Question: So I have a SyncAdapter implemented in my app. I use the user's existing Google account since I am syncing with Google Tasks. In the app, users have to go to preferences, enable sync and select an account. At this point I try to fetch an authToken which will create a pop-up asking the user to authorize my app to use their selected Google account.
<URL>
This all works great if the user has never installed my app before. But, assume now that the user un-installs the app and re-installs it at a later time. When they open up the app, the settings will be unchecked of course. But what they'll find is that the app syncs with their previously selected Google account anyway!
The reason is that the SyncAdapter is toggled to sync by default. E.g. this is the view in the Accounts & Sync screen after install before any changes have been made:

It is checked to sync by default. On first install this doesn't matter because my app is not approved to access their Google account yet. But on re-install, it does matter.
So my question is:
My syncadapter.xml is as follows:
'''
<sync-adapter xmlns:android="http://schemas.android.com/apk/res/android"
android:contentAuthority="com.nononsenseapps.NotePad"
android:accountType="com.google"
android:supportsUploading="true"
android:userVisible="true" />
'''
And in the manifest:
'''
<service
android:name=".sync.SyncService"
android:exported="true" >
<intent-filter>
<action android:name="android.content.SyncAdapter" />
</intent-filter>
<meta-data
android:name="android.content.SyncAdapter"
android:resource="@xml/syncadapter" />
</service>
'''
I do not make any calls in the Java code concerning sync until the user selects an account in settings.
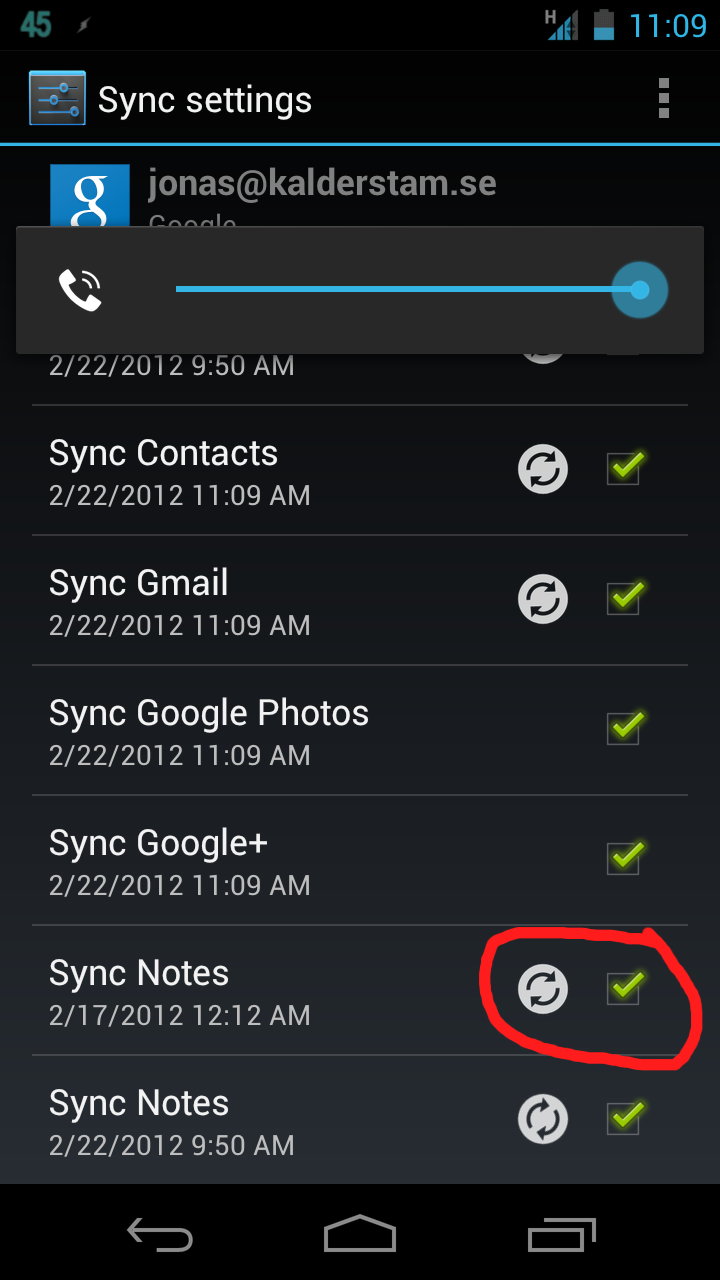
Answer: You can store a SharedPreference and check it on SyncService start. If false, stop the service and don't do anything.
Remember to .apply() or .commit() your new shared preference value when you set it from the user config to enable sync.